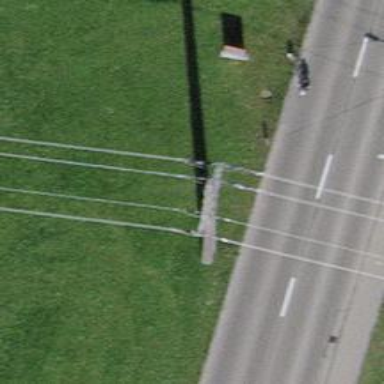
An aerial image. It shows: Power line in the image.